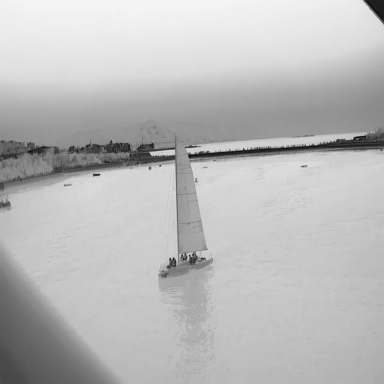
There are four objects shown in the infrared image, including three bulk_carriers, and a sailboat.